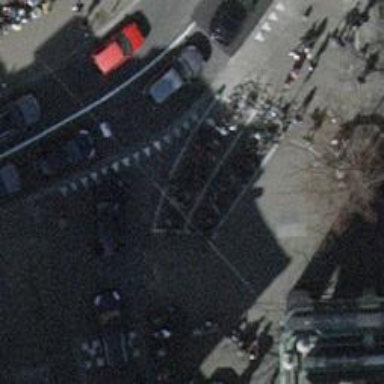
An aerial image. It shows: Bicycle parking area with stands available.